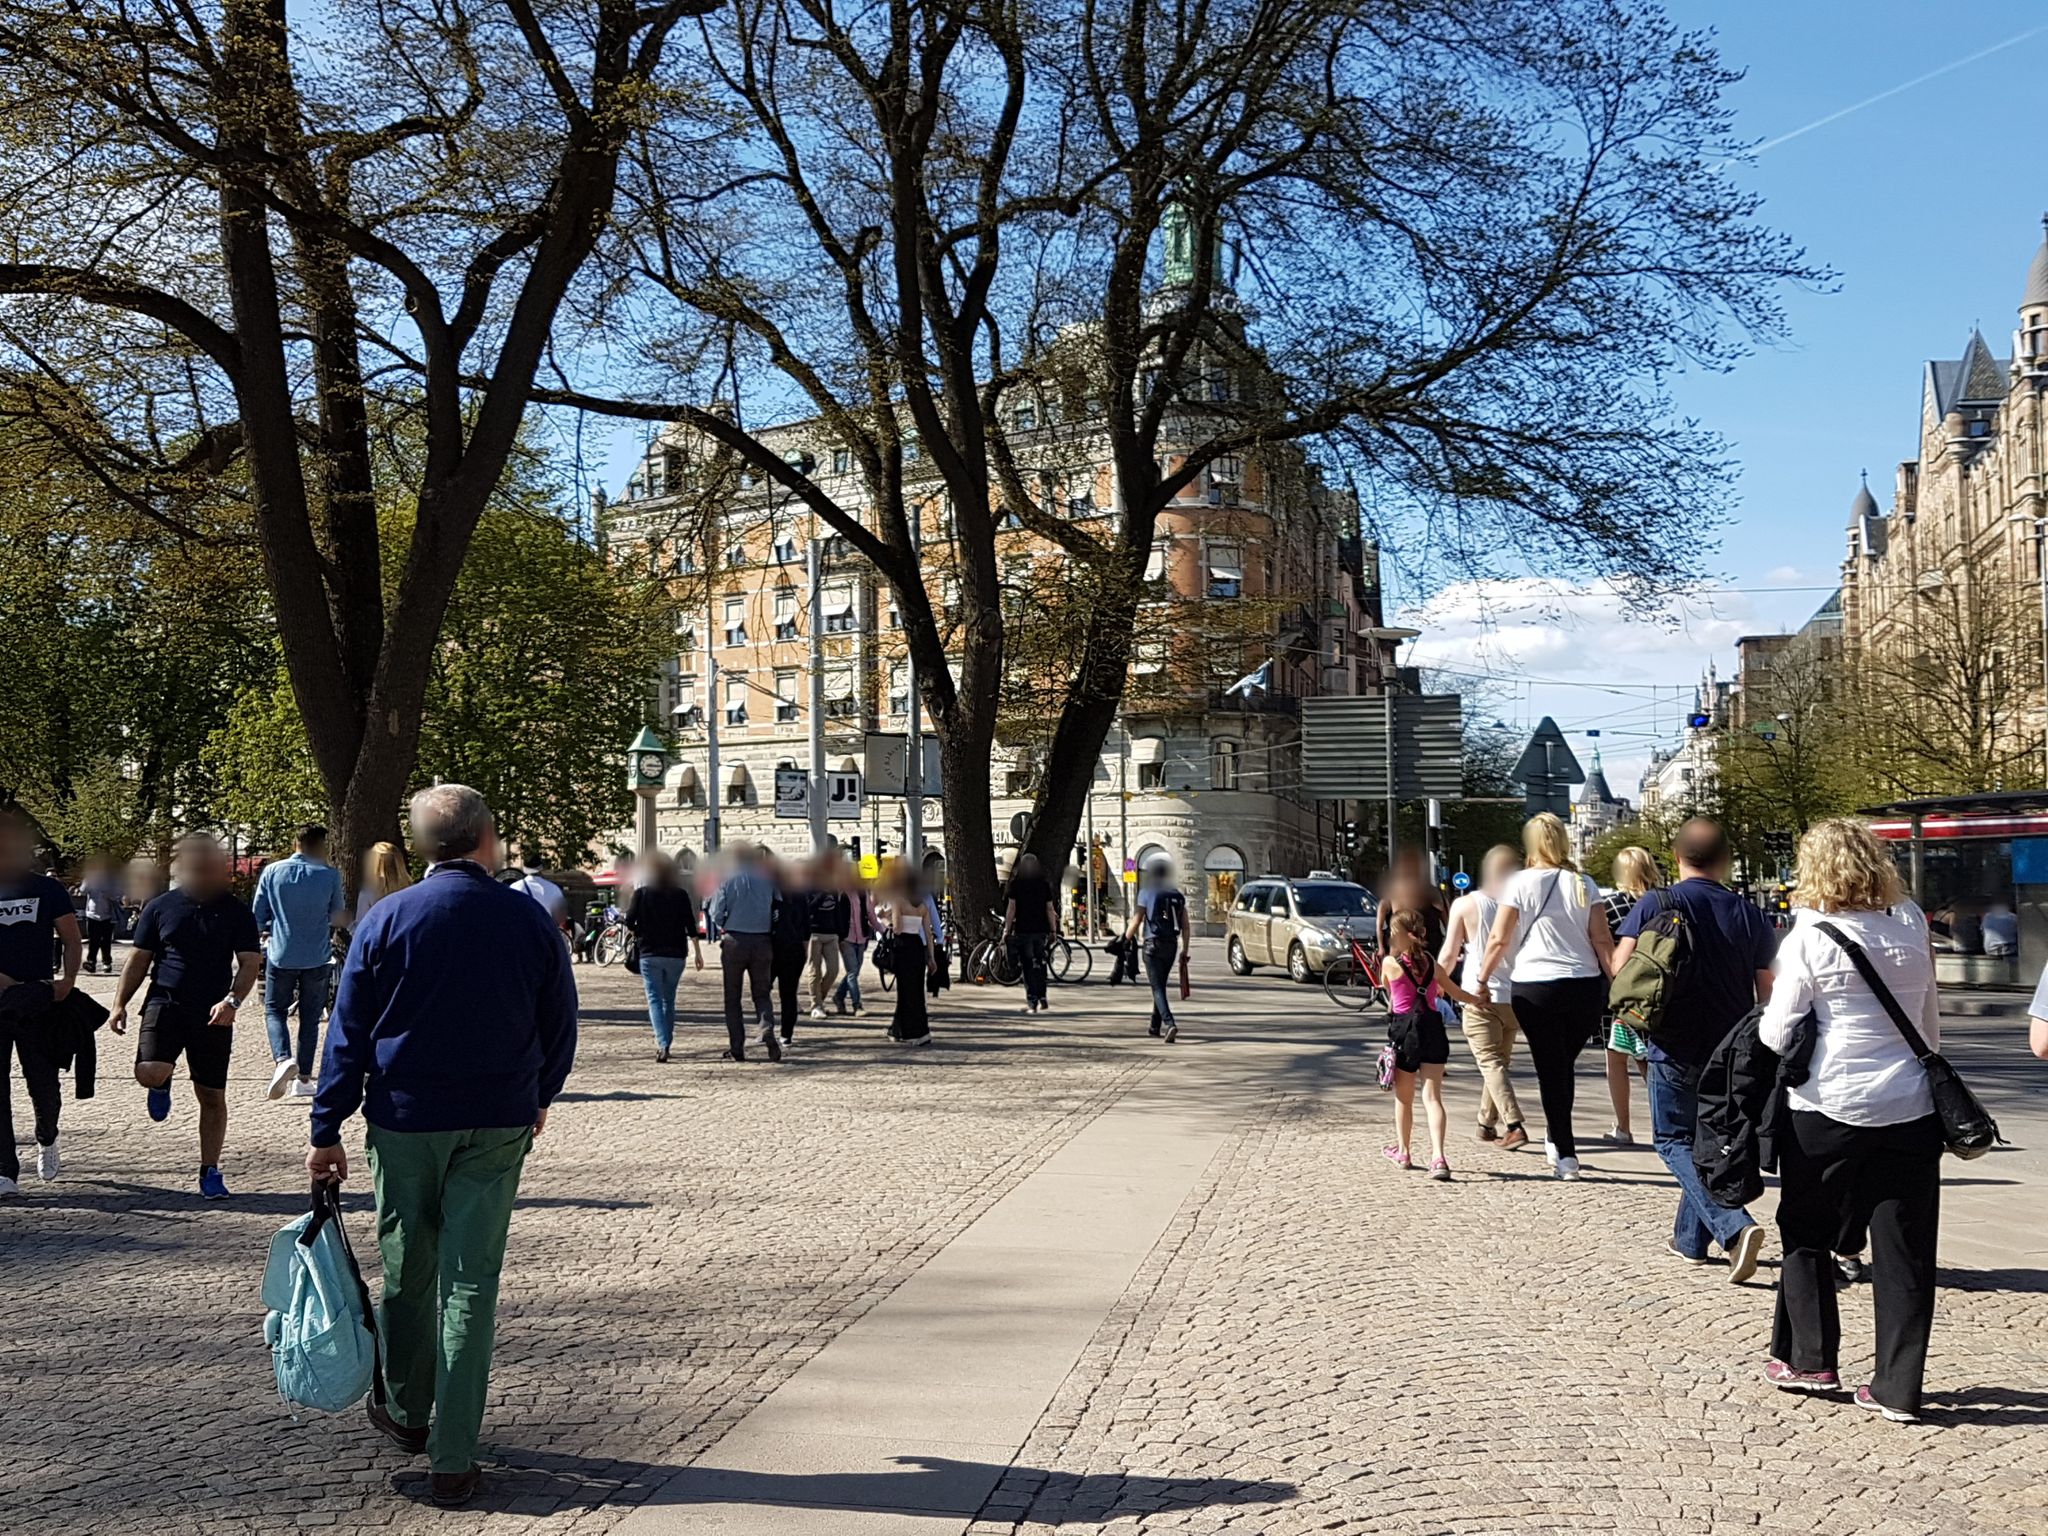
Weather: clear
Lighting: day
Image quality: good
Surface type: walking surface
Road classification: footway
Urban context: urban centre
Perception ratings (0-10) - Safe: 3.02, Lively: 8.37, Beautiful: 7.85, Boring: 5.87, Depressing: 1.33, Wealthy: 8.75